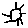
Label: sun